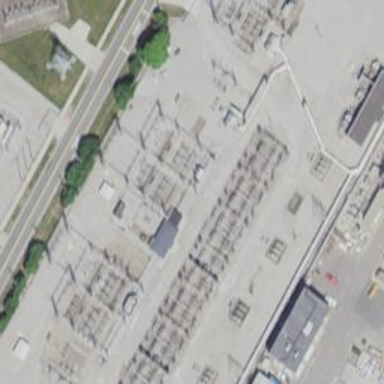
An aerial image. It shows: Switch for power supply.